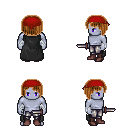
a pixel art fantasy rpg character, male body template, dark elf, purple skin, black cape, metal pants, brown pageboy hairstyle, red bandana, white cloth bandages, maroon shoes, dagger, four views (front, back, left, right), 2x2 character sprite sheet, small pixel art, hard edges, no anti-aliasing